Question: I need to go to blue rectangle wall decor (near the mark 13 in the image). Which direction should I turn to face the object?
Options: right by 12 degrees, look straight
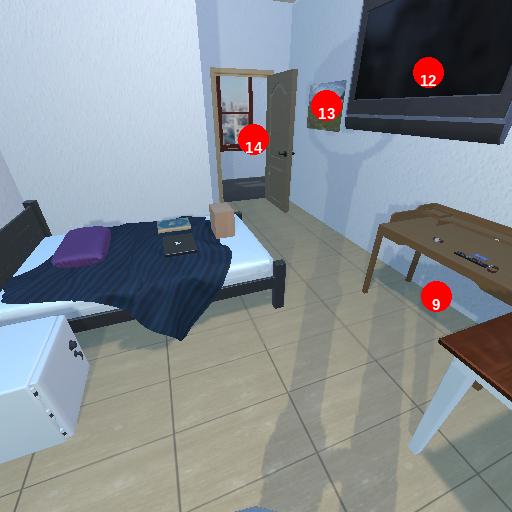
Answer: right by 12 degrees